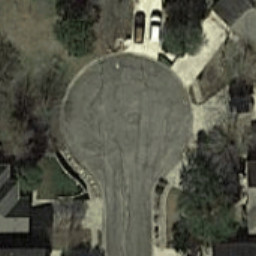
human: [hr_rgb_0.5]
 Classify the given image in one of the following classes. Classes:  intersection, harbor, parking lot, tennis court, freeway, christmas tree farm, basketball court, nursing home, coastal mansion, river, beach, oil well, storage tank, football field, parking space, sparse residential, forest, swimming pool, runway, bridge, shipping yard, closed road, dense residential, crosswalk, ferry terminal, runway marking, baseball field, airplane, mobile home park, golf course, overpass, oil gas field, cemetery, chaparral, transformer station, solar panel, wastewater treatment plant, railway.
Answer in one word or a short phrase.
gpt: closed road